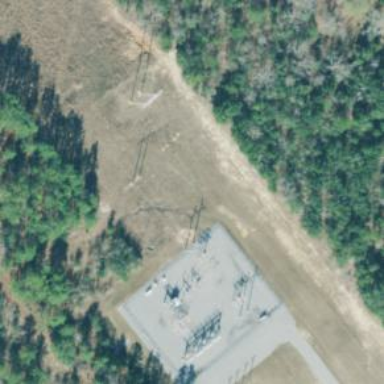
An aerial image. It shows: Distribution substation surrounded by fence.